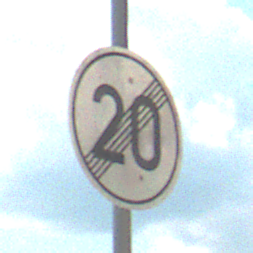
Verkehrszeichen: EndeGeschwindigkeit20
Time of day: Midday
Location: Outdoor (Suburban)
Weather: PartlyCloudy
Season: NotSpecified
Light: Natural